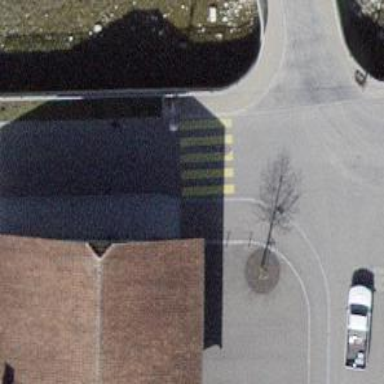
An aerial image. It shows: Zebra crossing on the road.